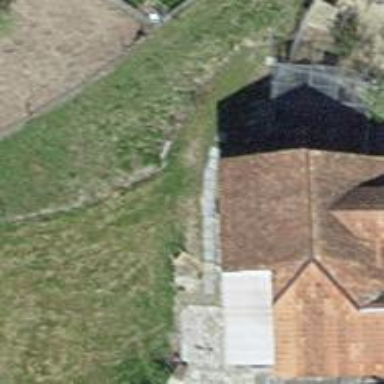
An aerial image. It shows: Rural barn.